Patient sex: M
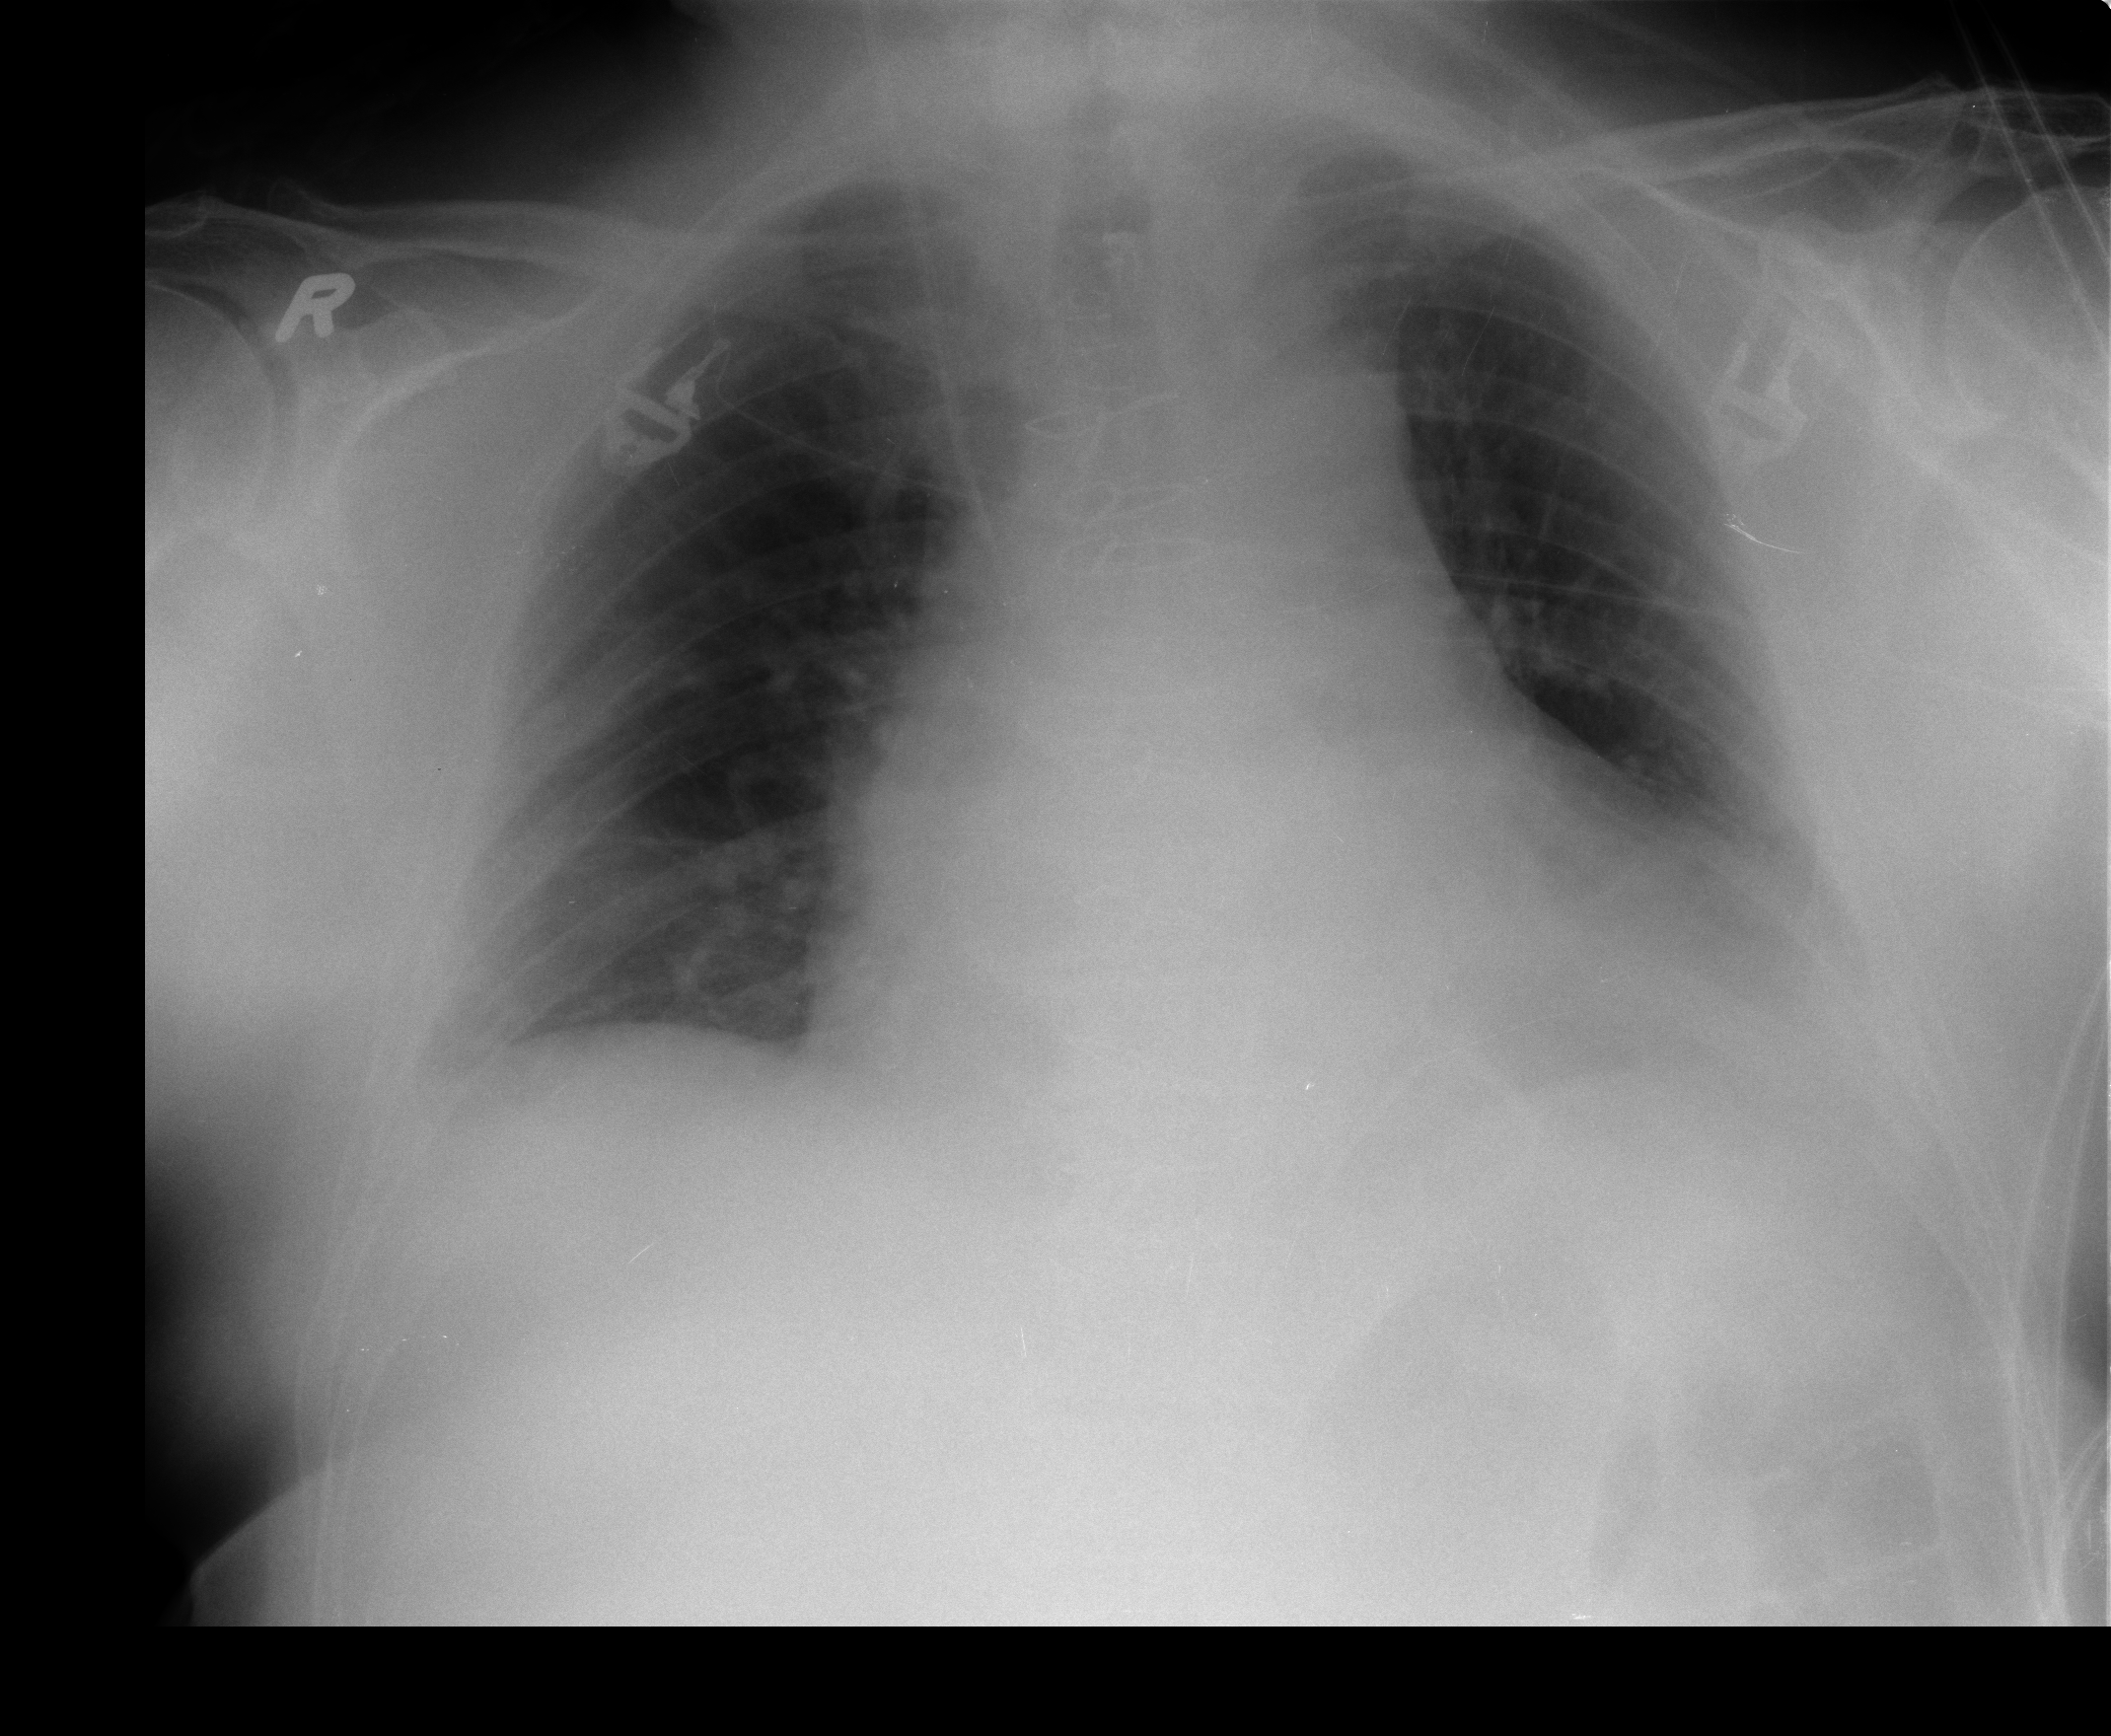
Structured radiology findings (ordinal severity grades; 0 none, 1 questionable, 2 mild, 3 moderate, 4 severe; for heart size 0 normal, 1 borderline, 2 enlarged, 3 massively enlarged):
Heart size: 2
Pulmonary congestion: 2
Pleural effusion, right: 0
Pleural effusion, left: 2
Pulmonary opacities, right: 0
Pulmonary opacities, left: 0
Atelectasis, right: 0
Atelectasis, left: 0